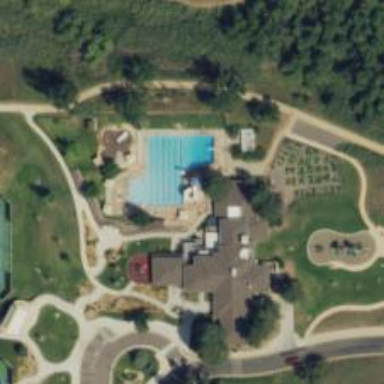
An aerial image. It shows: Water slide attraction.